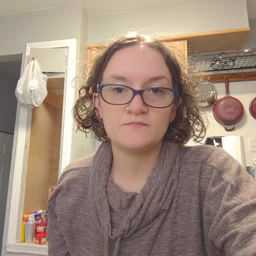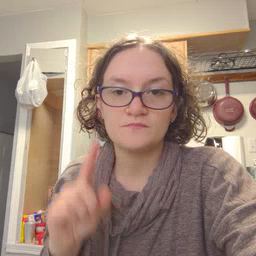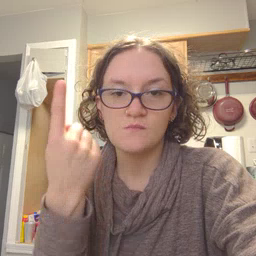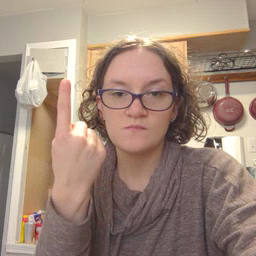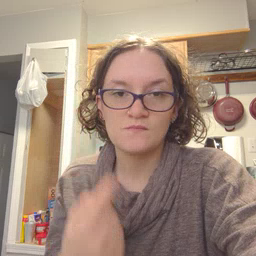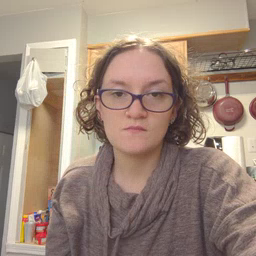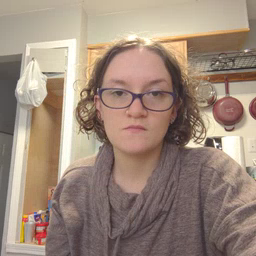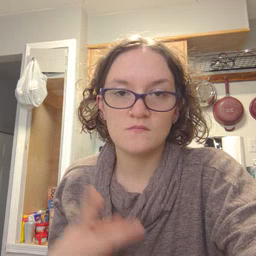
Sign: first